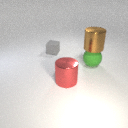
large green rubber sphere in front of small gray rubber cube